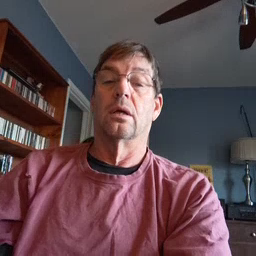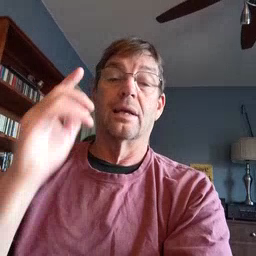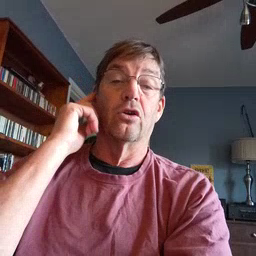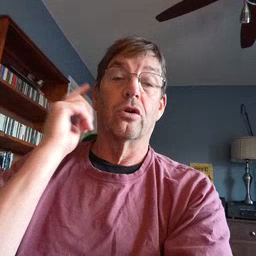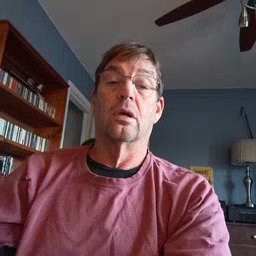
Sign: ear